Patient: sex M, age 68
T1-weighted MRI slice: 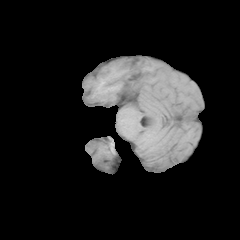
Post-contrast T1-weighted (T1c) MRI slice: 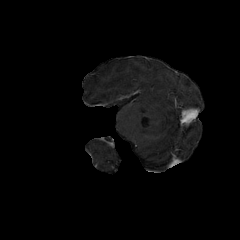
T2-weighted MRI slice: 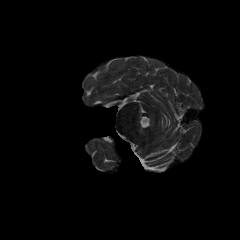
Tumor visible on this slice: no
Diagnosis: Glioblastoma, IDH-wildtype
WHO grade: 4